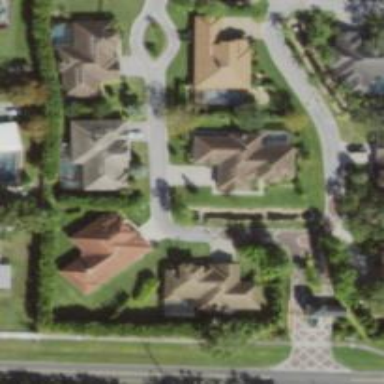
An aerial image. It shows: Living street.